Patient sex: F
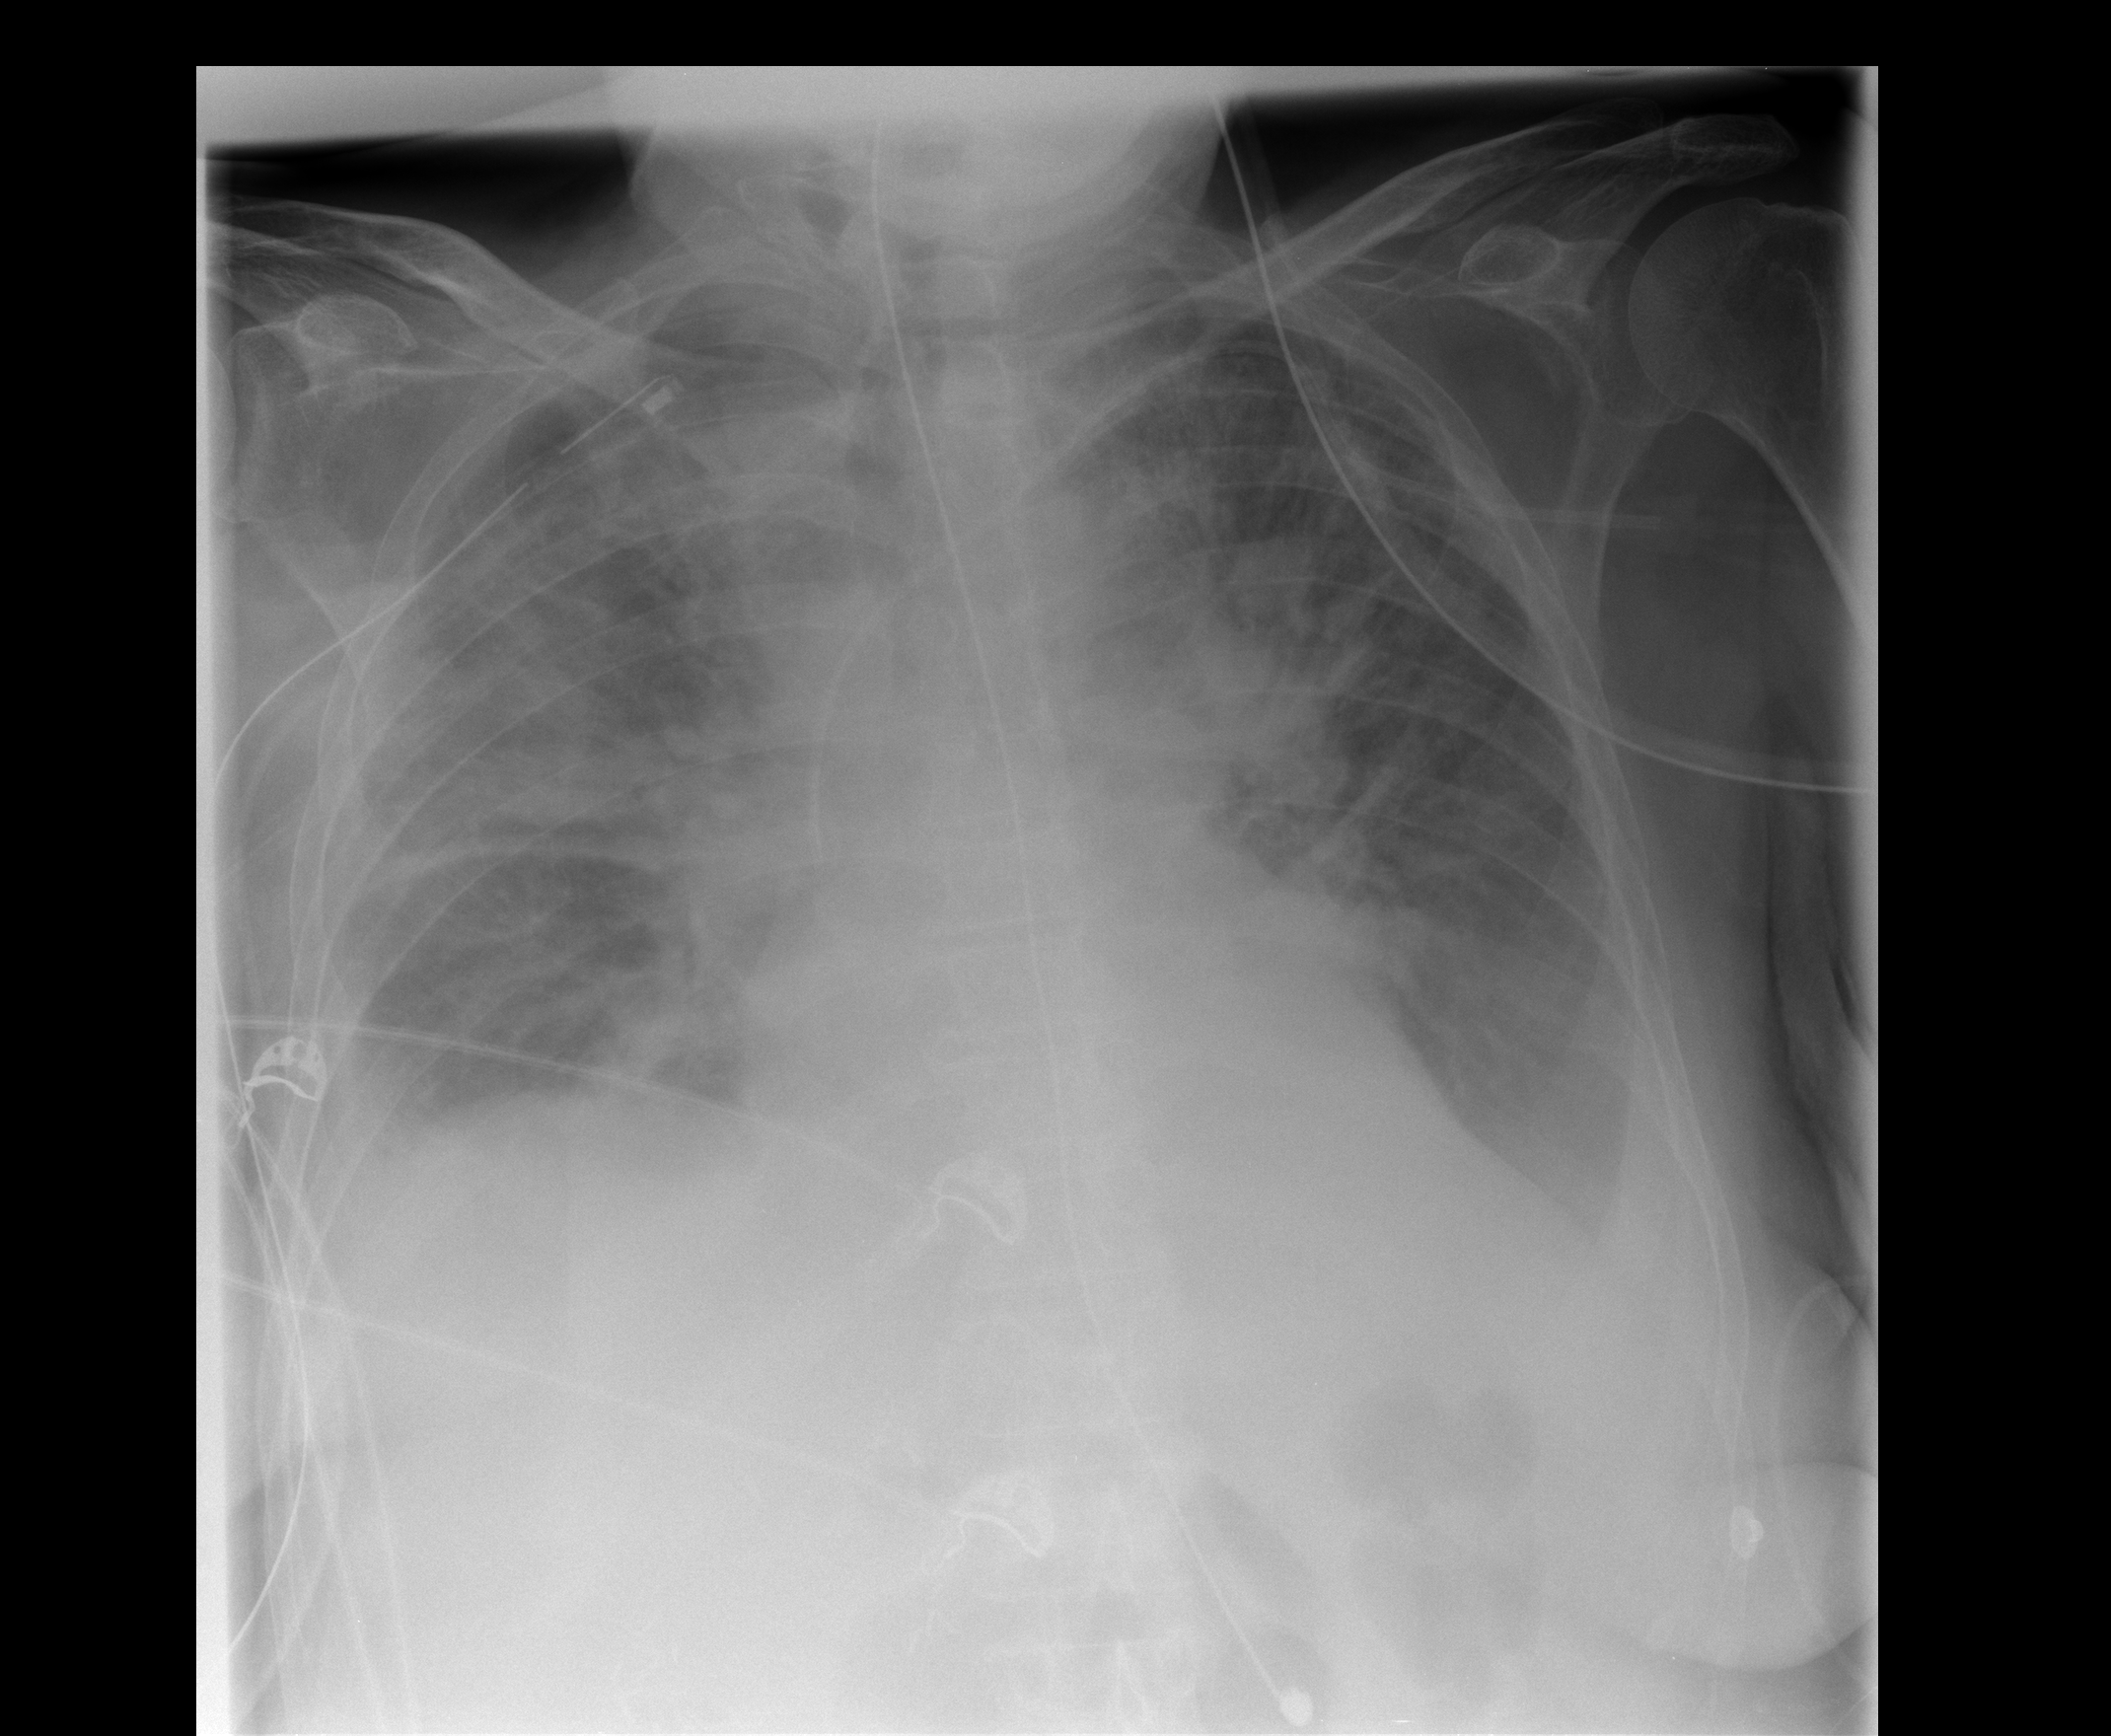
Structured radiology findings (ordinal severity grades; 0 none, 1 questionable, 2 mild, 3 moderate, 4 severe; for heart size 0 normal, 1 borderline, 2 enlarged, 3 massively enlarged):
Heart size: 2
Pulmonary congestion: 3
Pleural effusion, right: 3
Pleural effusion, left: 2
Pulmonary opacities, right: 3
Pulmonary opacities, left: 3
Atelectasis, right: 3
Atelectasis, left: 2